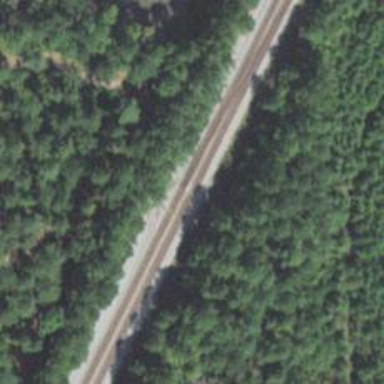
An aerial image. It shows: Railway track.